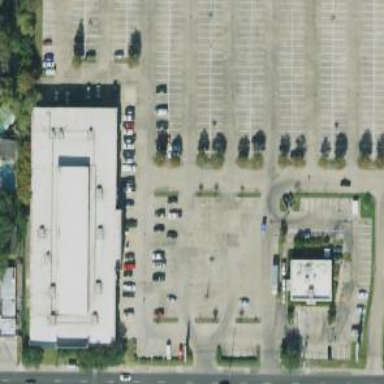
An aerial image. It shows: Parking space.